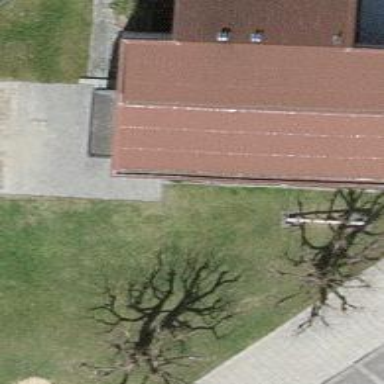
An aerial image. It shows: School building.